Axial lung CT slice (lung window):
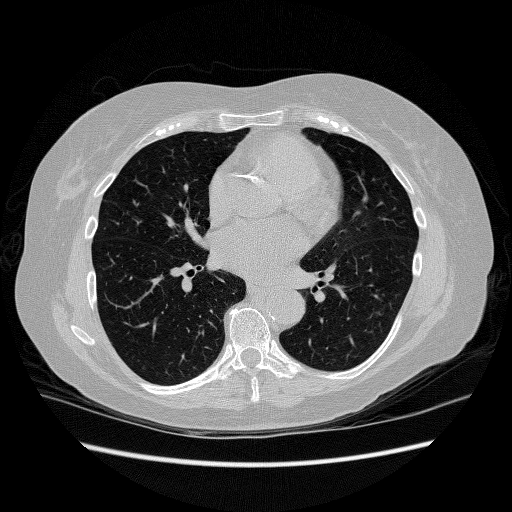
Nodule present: no